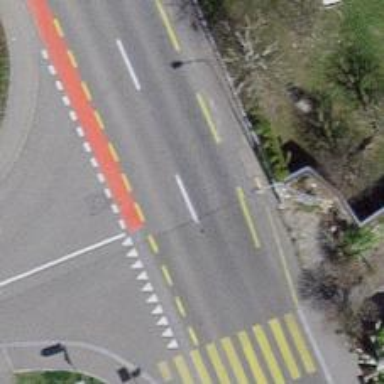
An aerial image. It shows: Secondary road with asphalt surface and designated cycle lane.